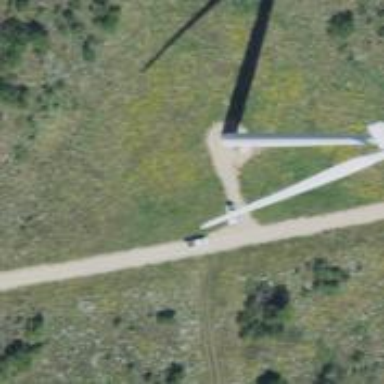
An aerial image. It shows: Wind generator powered by wind. The generator type is horizontal axis and it uses wind turbines.